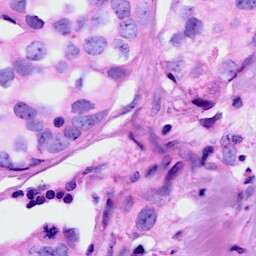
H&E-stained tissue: Breast